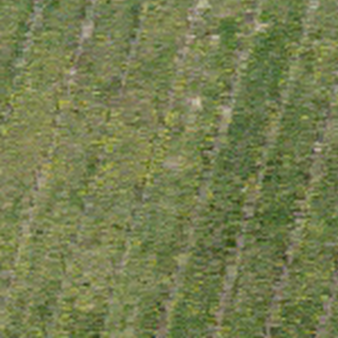
Label: other